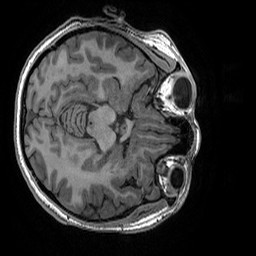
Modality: T1w
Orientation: axial
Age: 20
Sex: female
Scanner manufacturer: ge
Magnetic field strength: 3 T
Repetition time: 0.008184 s
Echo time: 0.003192 s